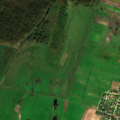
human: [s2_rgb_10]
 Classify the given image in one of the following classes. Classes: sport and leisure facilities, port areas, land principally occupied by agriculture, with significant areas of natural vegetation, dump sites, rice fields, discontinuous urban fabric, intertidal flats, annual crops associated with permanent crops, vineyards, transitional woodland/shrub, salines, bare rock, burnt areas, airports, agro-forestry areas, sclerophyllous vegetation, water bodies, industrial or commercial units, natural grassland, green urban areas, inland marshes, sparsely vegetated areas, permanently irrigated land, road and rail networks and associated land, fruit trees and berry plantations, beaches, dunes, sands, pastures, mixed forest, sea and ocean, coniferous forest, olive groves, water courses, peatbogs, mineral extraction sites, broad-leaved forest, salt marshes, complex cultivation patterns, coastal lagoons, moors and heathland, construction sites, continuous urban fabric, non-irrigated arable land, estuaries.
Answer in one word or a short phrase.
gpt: discontinuous urban fabric, non-irrigated arable land, pastures, broad-leaved forest, transitional woodland/shrub